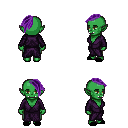
a pixel art fantasy rpg character, female body template, orc, green skin, purple robe, teal pants, purple long mohawk hairstyle, black slippers, four views (front, back, left, right), 2x2 character sprite sheet, small pixel art, hard edges, no anti-aliasing